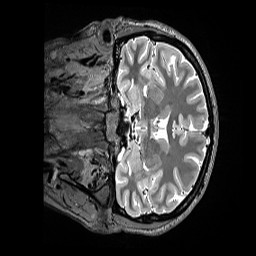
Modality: T2w
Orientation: coronal
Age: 40
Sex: female
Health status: ill
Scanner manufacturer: siemens
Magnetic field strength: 3 T
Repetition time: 3.2 s
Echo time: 0.564 s